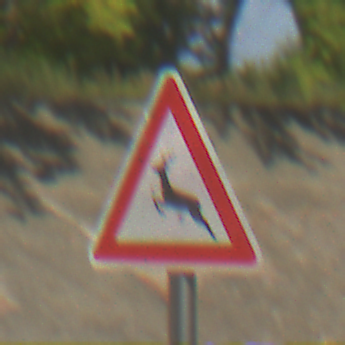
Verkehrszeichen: WildwechselRechts
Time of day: MorningAfternoon
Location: Outdoor (Nature)
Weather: PartlyCloudy
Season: NotSpecified
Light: Natural